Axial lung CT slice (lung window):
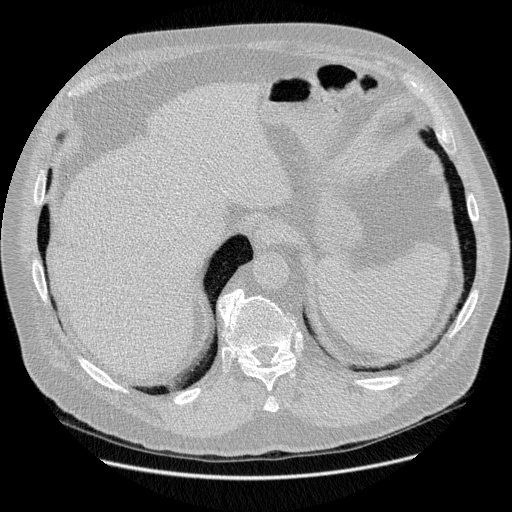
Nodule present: no